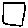
Label: square